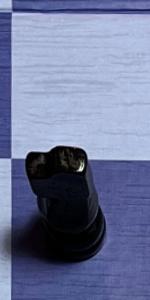
Label: Knight_Black